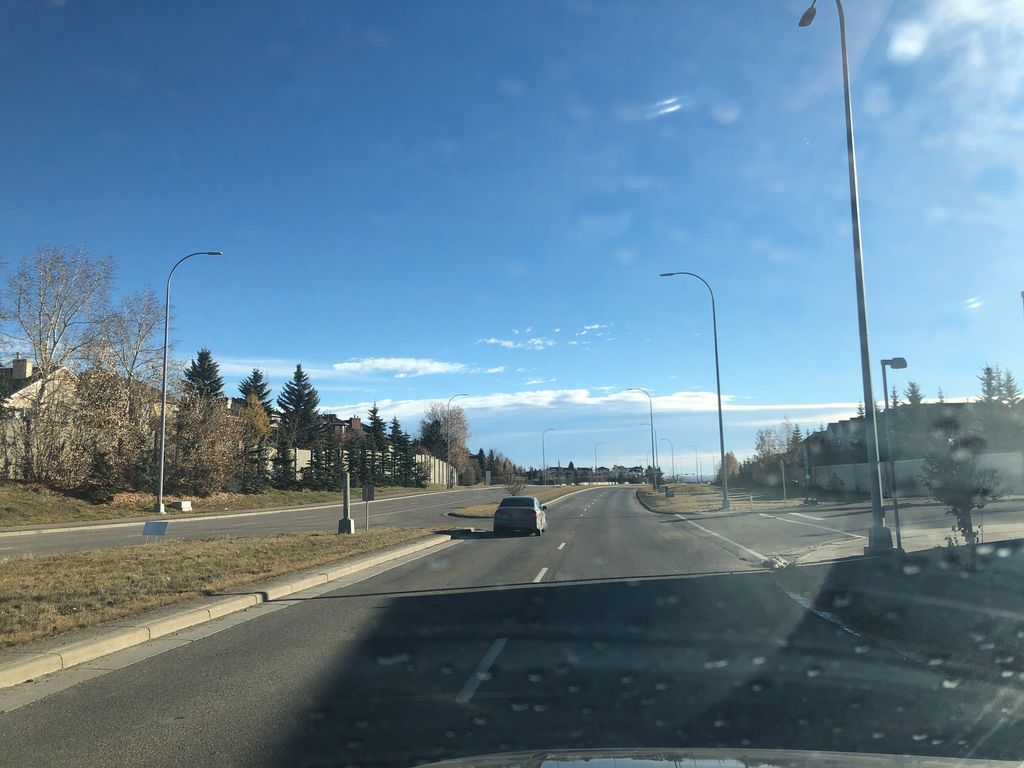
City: calgary